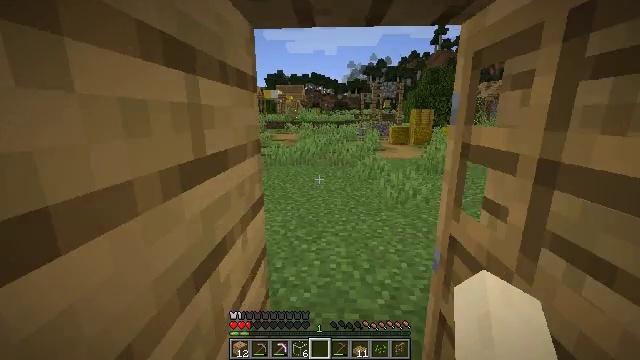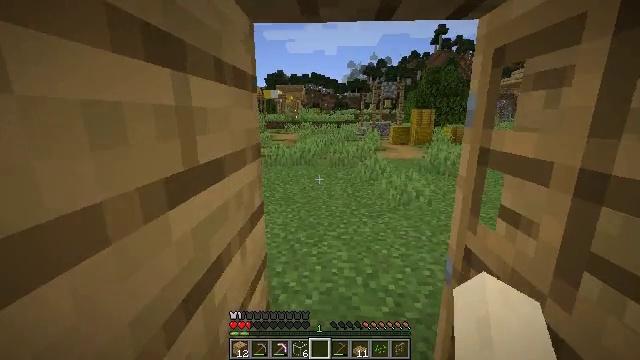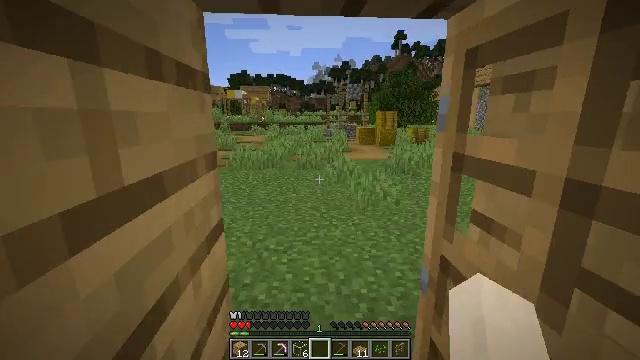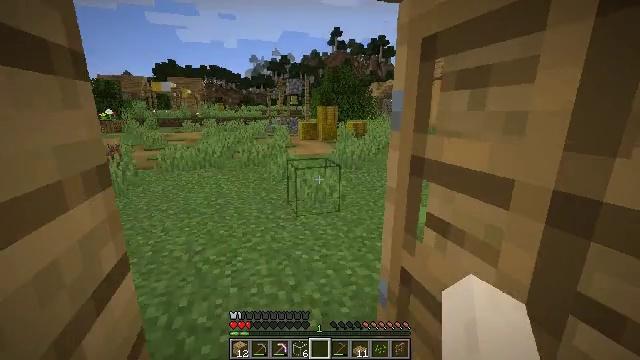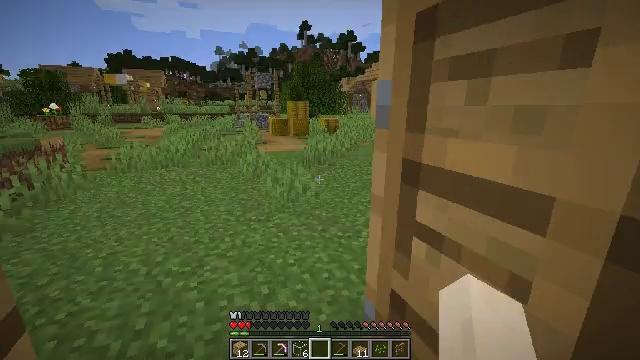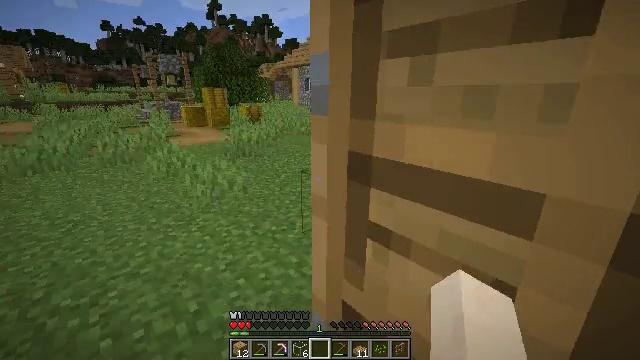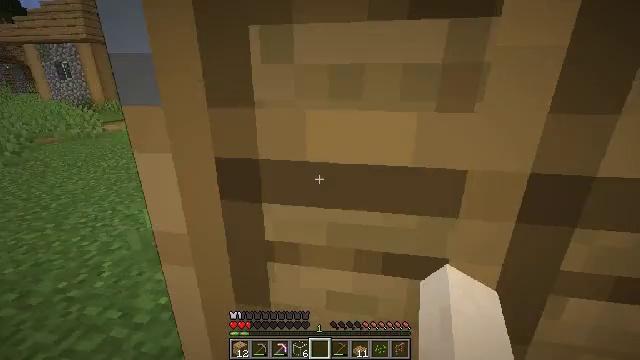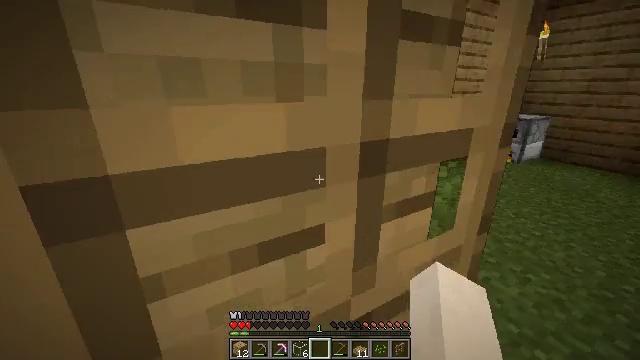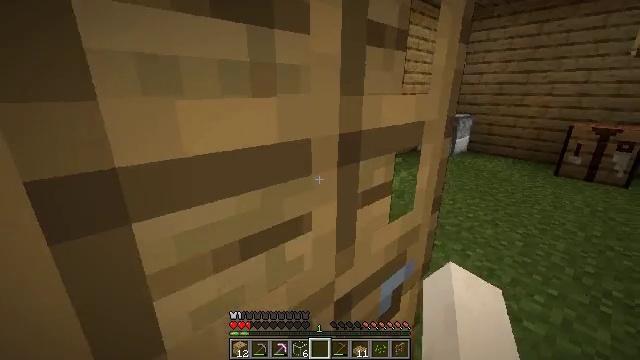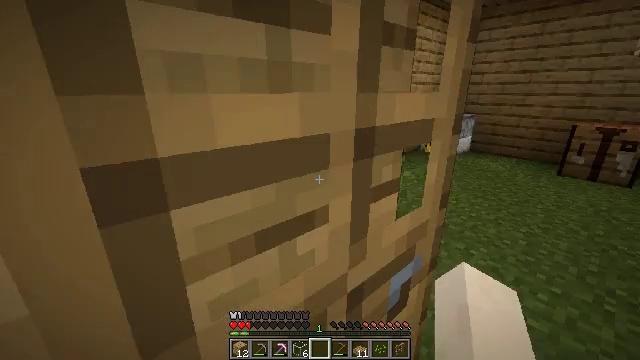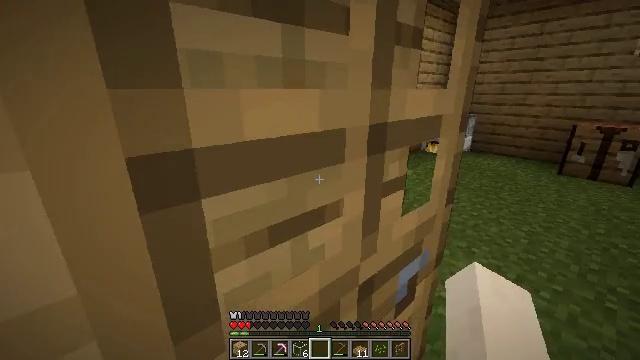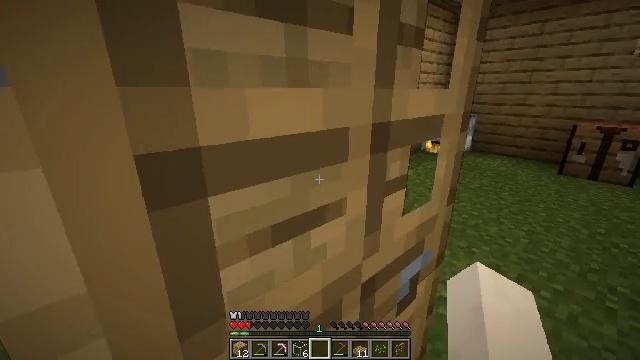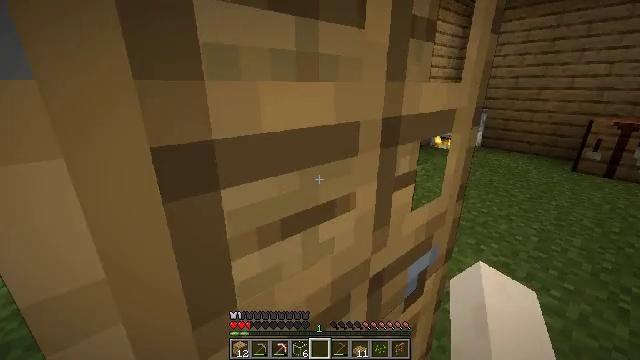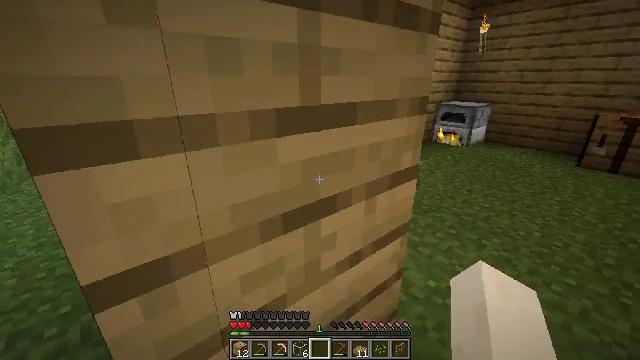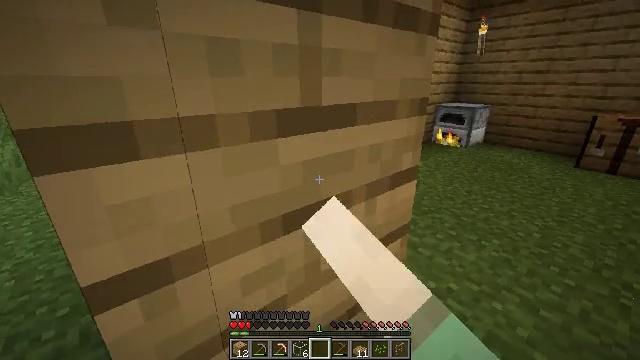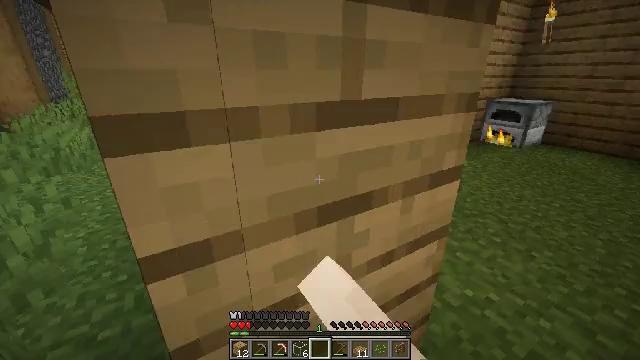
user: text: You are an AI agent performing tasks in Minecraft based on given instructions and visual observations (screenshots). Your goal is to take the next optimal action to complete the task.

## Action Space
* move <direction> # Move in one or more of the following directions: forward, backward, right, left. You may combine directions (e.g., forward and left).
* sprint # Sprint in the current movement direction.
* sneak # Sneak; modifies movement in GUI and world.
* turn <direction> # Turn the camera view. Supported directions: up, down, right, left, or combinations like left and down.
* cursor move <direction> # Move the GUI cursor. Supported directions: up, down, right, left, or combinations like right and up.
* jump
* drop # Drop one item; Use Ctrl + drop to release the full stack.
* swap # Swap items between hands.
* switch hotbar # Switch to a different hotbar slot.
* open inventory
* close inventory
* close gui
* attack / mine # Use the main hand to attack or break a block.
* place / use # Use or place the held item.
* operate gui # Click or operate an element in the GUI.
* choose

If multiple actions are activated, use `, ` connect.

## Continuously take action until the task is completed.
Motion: motion action
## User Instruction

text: Mine the fully grown carrots.
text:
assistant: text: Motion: move forward and move left
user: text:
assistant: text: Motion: move forward and move left, turn right
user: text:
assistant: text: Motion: move forward, turn right and down
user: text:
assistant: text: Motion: move forward, turn right and down
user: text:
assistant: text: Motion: move forward, turn right and down
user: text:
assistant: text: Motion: move forward, turn right and down
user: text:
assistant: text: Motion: turn right
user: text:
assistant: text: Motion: turn right
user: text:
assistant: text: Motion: no_op
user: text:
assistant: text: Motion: no_op
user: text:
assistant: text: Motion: no_op
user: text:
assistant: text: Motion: turn left and down
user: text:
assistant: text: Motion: turn down, use / place
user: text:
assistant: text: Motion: use / place
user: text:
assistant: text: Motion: turn left and down
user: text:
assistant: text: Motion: turn left
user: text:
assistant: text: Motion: move forward, turn left and up
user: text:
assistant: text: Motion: move forward, turn left and up
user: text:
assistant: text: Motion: move forward, turn up
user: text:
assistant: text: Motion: move forward
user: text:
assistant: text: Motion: move forward
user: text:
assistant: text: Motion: move forward
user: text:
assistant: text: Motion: move forward
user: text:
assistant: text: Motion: move forward, turn right
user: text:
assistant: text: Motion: move forward, turn right
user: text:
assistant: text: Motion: move forward, turn right
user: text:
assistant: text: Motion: move forward, turn right
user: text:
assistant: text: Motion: move forward, turn right
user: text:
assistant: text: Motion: move forward, turn left
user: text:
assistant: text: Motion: move forward, turn left